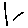
Label: line